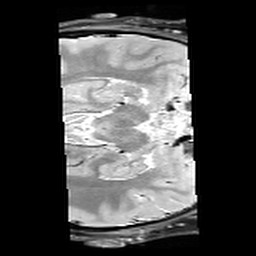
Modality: PDw
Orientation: axial
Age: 21
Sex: male
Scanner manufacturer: siemens
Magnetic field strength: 3 T
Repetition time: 6.49 s
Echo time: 0.016 s